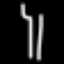
Label: fork